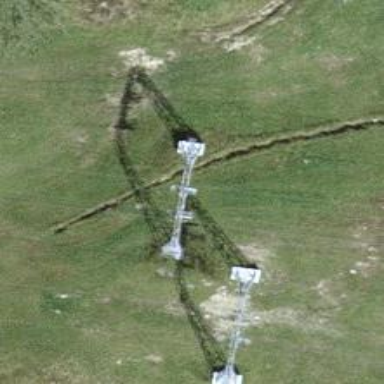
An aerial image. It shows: Pylon used for aerialway.